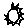
Label: sun